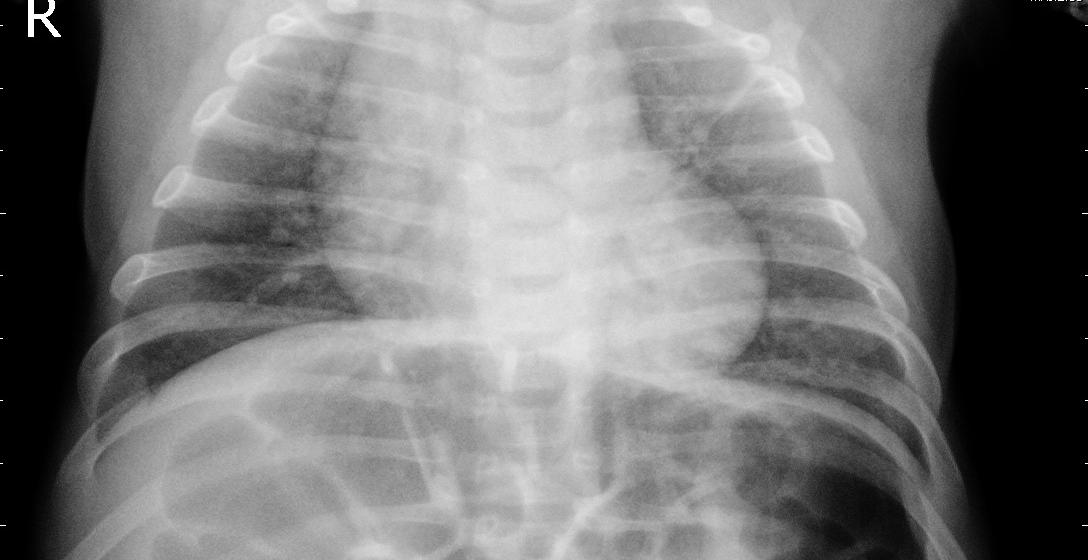
Diagnosis: PNEUMONIA